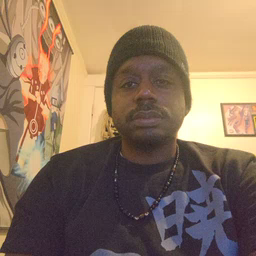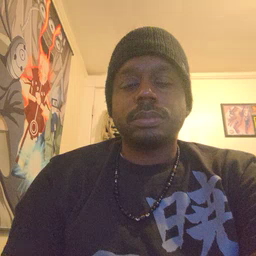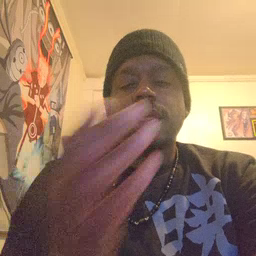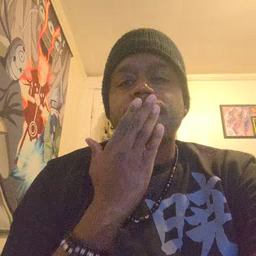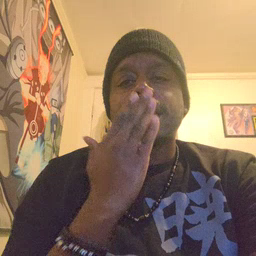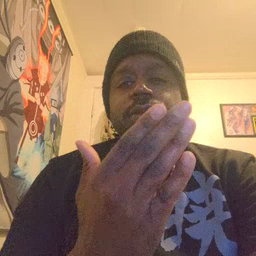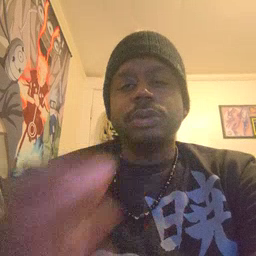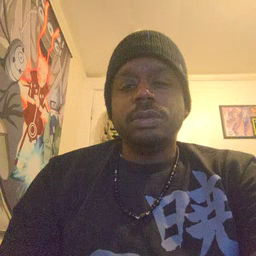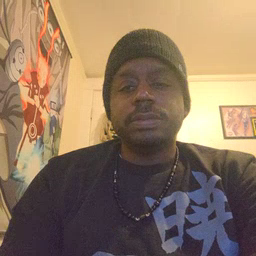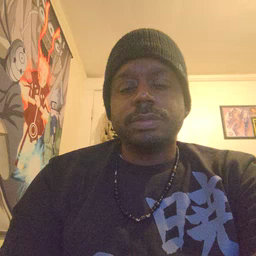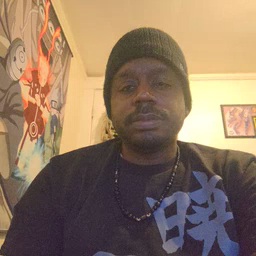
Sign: thankyou